Question: I am using 'SDWebImage' library. It works fine when I am using iPhone but does not work when I compile with simulator. I get this error:
'''
Undefined symbols for architecture i386:
"_OBJC_CLASS_$_SDWebImageManager", referenced from:
objc-class-ref in ViewController.o
objc-class-ref in DetailViewController.o
"_OBJC_CLASS_$_SDWebImagePrefetcher", referenced from:
objc-class-ref in ViewController.o
ld: symbol(s) not found for architecture i386
clang: error: linker command failed with exit code 1 (use -v to see invocation)
'''
But it does not give any error when I compile while using iPhone device. I am using '.a' file.

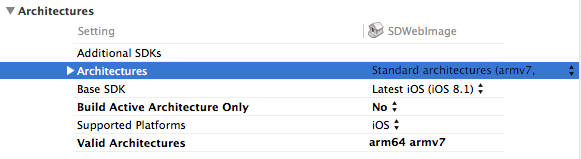
Answer: If you get this error, the library wasn't compiled for the simulator ('i386') architecture. This problem cannot be resolved.
You would need to get the source code an compile the lib for this architecture too. Or you might ask the author if he can compile a simulator-supported version for you.
There are possibilities to make a "fat binary" from a 'armv7' library that supports 'armv7s' as well. This is because the 'armv7s' has the same instructions, and the 'armv7'.
Since the 'i386' has completely different instructions, there won't be a way to use a arm-only lib in the simulator.
See <URL> for more info
If you compile the lib on your own, you have to include the intel architecture too. Since the simulator runs on the Mac (intel processor, not ARM) the correct architecture is 'i386'. Thee see matrix mentioned above for more details.